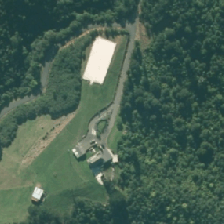
Land cover: urban_build_up